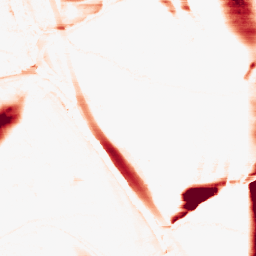
Category: morphological
Decomposition family: morphological_rect
Decomposition parameters: operation: opening
width: 50
height: 5
Upsampling method: edge_directed
Upsampling parameters: scale: 4
Upsampling scale: 4